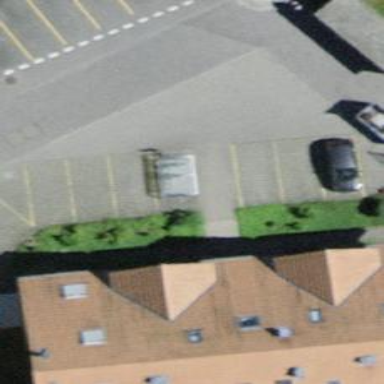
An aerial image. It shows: Road with steps.